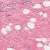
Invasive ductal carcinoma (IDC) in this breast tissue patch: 0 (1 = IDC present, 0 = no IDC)